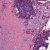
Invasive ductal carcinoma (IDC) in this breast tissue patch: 0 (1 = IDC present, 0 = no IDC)